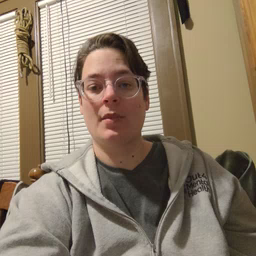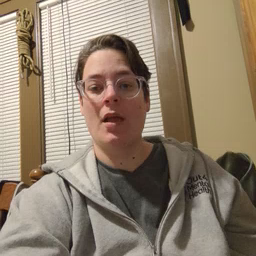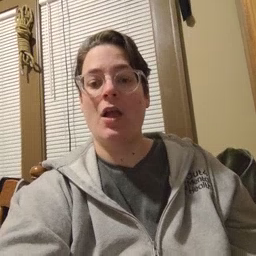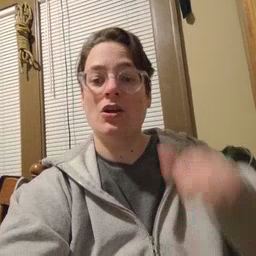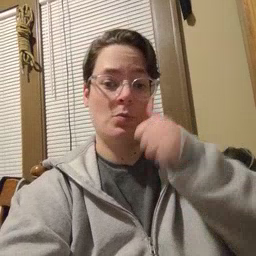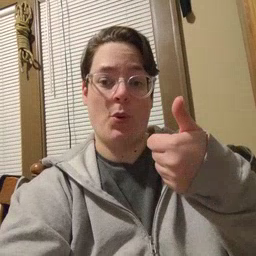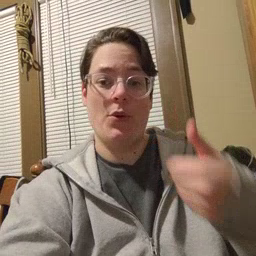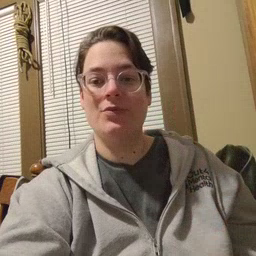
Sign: tomorrow